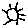
Label: sun